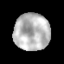
Tissue: lung
Cell type: B cells
Senescence score: 0.2396
Nuclear area (px): 1302
Mean DAPI intensity: 183.409